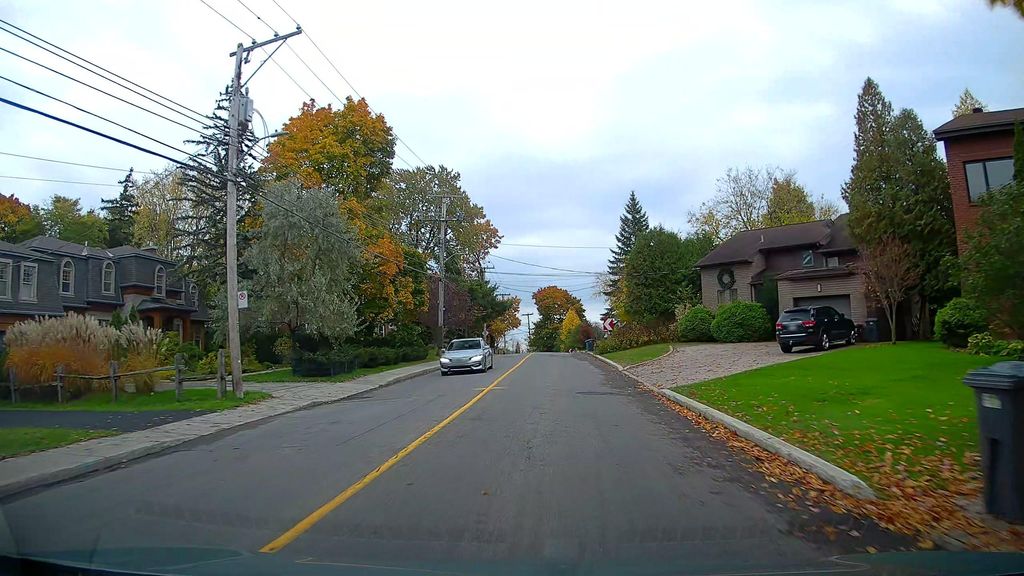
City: montreal